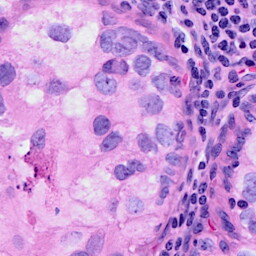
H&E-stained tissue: Breast